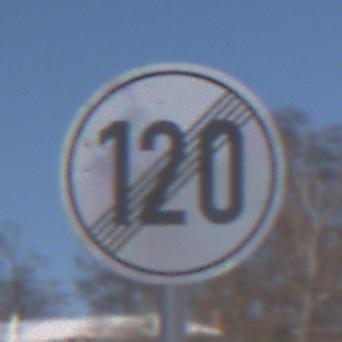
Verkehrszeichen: EndeGeschwindigkeit120
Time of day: MorningAfternoon
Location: Outdoor (Nature)
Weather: PartlyCloudy
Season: Winter
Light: Natural